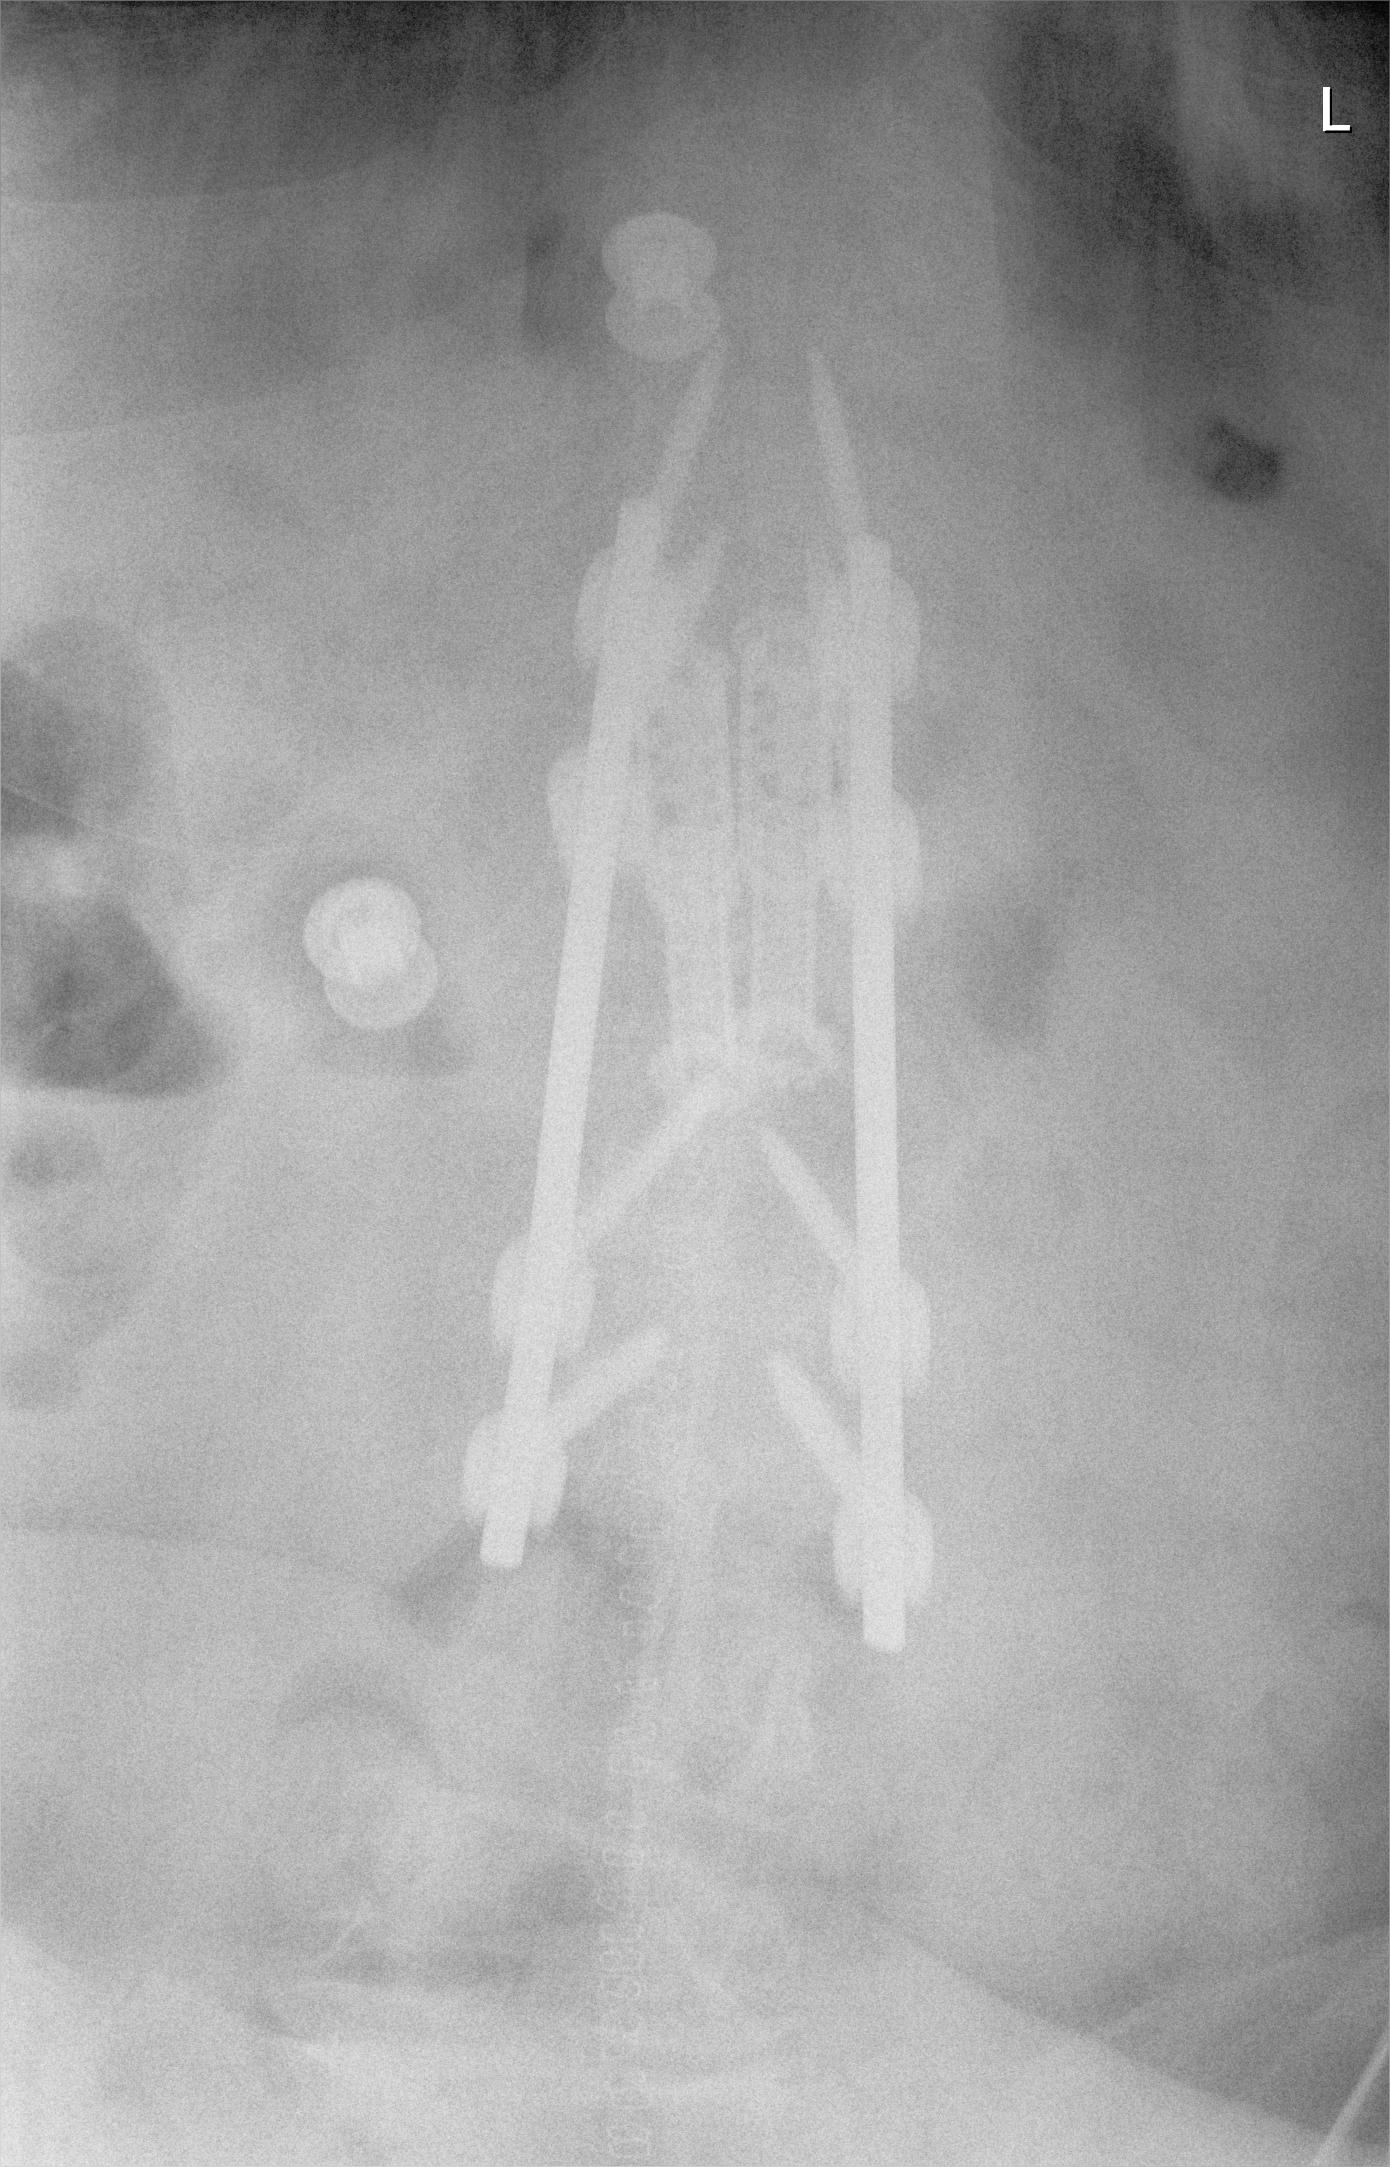
View: AP
Implant manufacturer: nuvasive reline